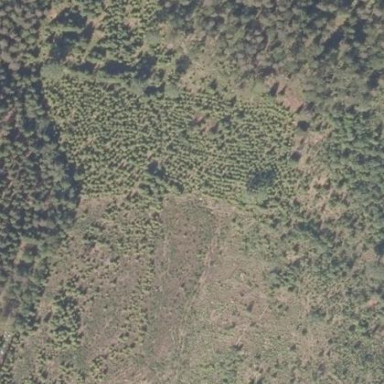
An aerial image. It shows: Patch of scrub vegetation.